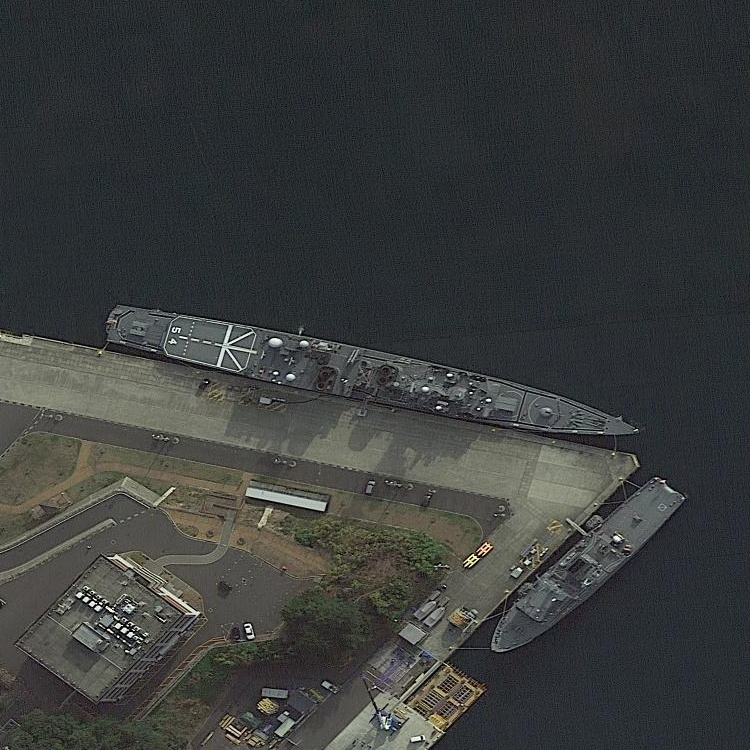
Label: cruiser